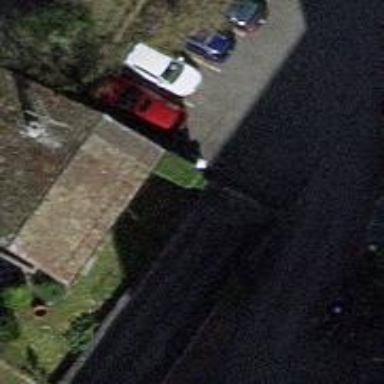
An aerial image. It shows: Driveway tunnel under the road.